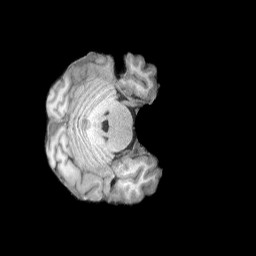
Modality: T1w
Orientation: axial
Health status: healthy